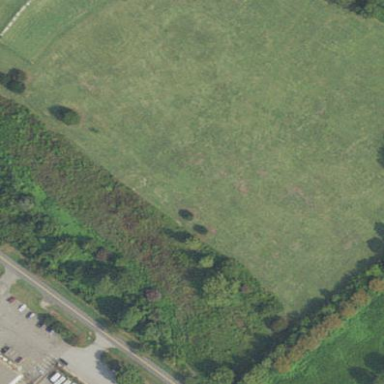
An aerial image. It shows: Driving range for golf with grass surface.